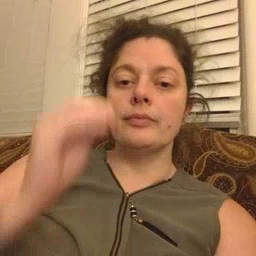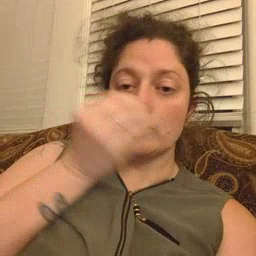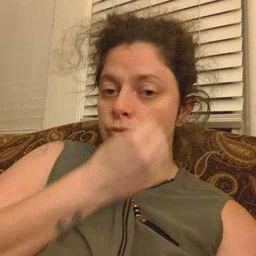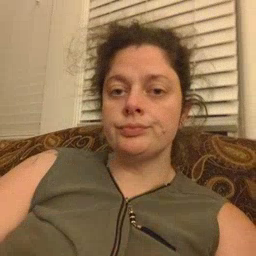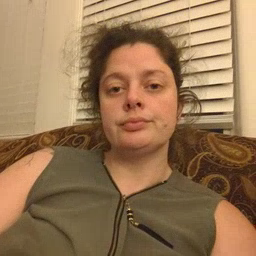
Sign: flower